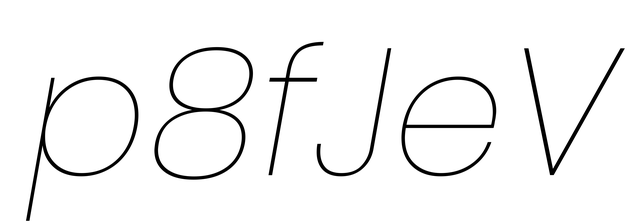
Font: Poppins-ThinItalic